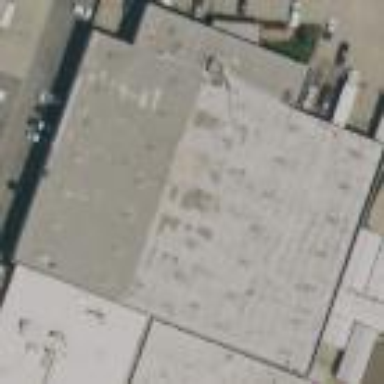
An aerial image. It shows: Warehouse.